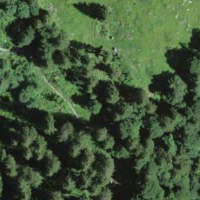
EUNIS habitat code: 43
Species observed at this site:
Clinopodium vulgare
Lamium galeobdolon